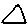
Label: triangle